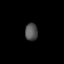
Tissue: lung
Cell type: T cells
Senescence score: 0.1223
Nuclear area (px): 216
Mean DAPI intensity: 82.394